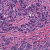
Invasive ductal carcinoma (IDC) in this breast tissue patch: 1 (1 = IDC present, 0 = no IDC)